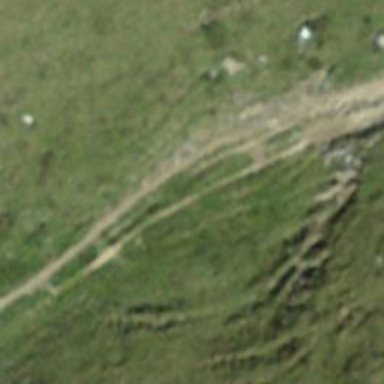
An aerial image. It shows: Ground path.